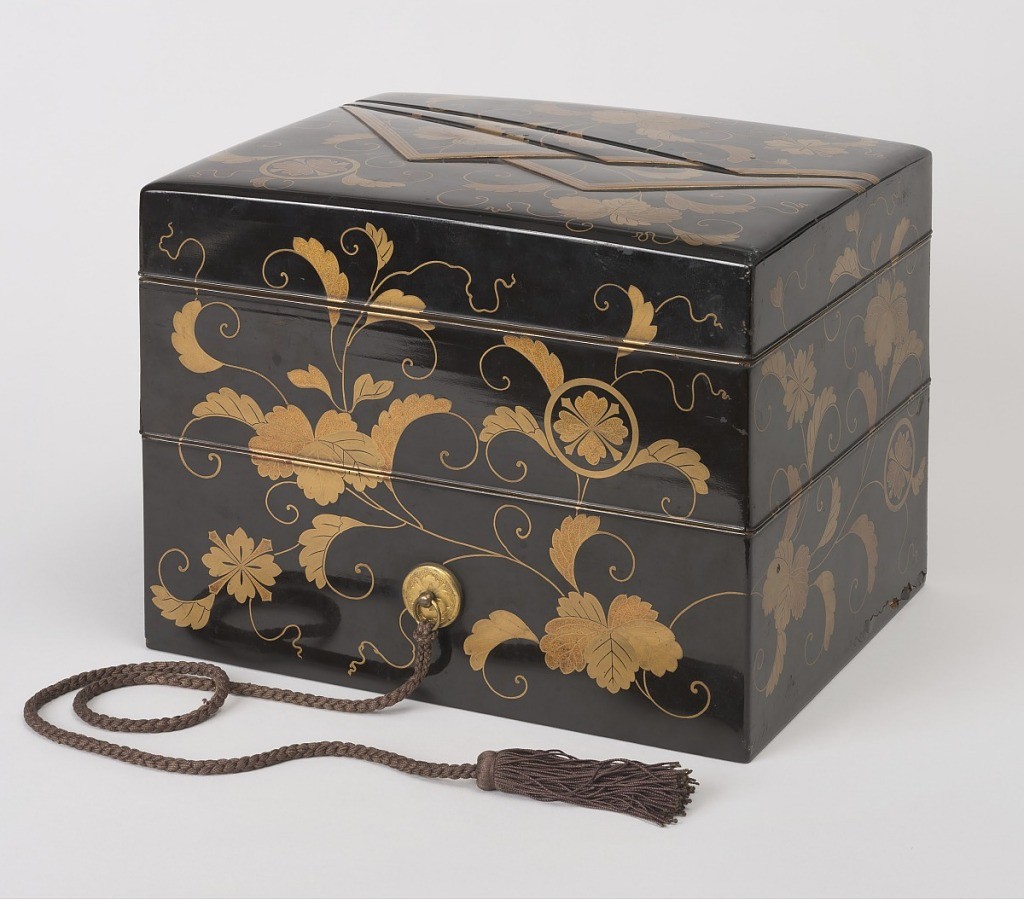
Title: Box and cover
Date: late 19th century
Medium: wood
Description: Black lacquer with pattern of grape leaves and four-petaled symmetrical flowers in painted gold and hira-makie. On lid, four angular folds in relief. Two compartments inside. Round bronze fasteners on front and back, tassled cord attached.